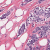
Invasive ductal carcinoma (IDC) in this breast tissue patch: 1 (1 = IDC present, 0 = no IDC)